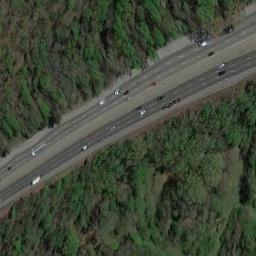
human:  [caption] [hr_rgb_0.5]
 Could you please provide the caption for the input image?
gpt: There are large green forests around the freeway and there are many cars on the freeway .

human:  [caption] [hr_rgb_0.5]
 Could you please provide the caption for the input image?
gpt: There are fewer cars on the left highway than on the right .

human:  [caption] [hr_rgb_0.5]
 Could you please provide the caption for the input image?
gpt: A freeway with a small bend goes through the forest with many green trees and some cars are driving on the freeway .

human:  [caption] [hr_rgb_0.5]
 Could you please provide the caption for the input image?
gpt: The freeway goes through the forest with some cars .

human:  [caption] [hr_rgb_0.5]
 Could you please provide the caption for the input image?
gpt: There are many green trees beside the freeway .